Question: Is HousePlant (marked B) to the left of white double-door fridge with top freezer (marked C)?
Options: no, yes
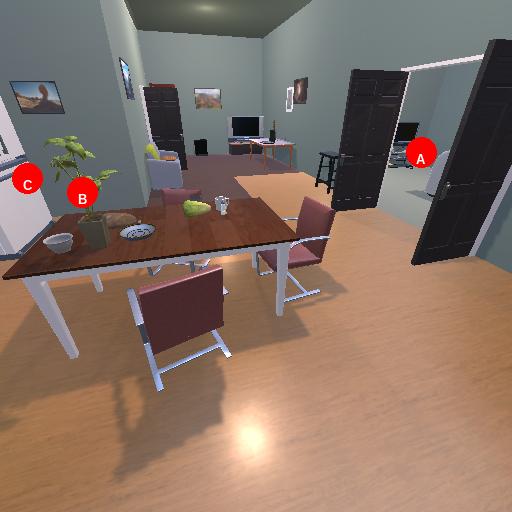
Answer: no